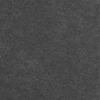
Label: dusty